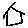
Label: house